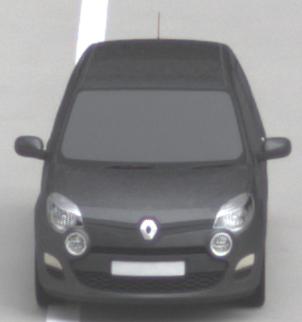
Make: Renault
Model: Twingo 1.2 LEV 16V 75
Detailed model: Twingo (II)
Model produced from: 2012/01
Model produced until: 2014/07
Doors: 3
Color: gray
Road condition: dry road
Daytime: midday
Contrast: low contrast